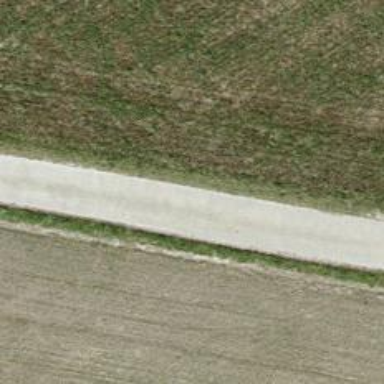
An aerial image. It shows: Well-maintained track road with grade 1 tracktype.